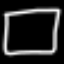
Label: square